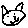
Label: cat